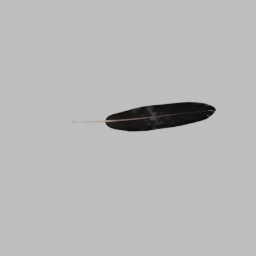
Label: tools